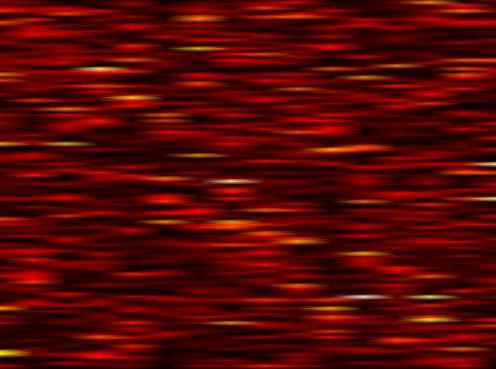
Label: FOFDM